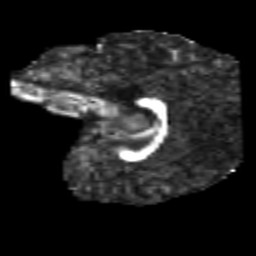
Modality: FA
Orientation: sagittal
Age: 6
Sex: male
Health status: healthy